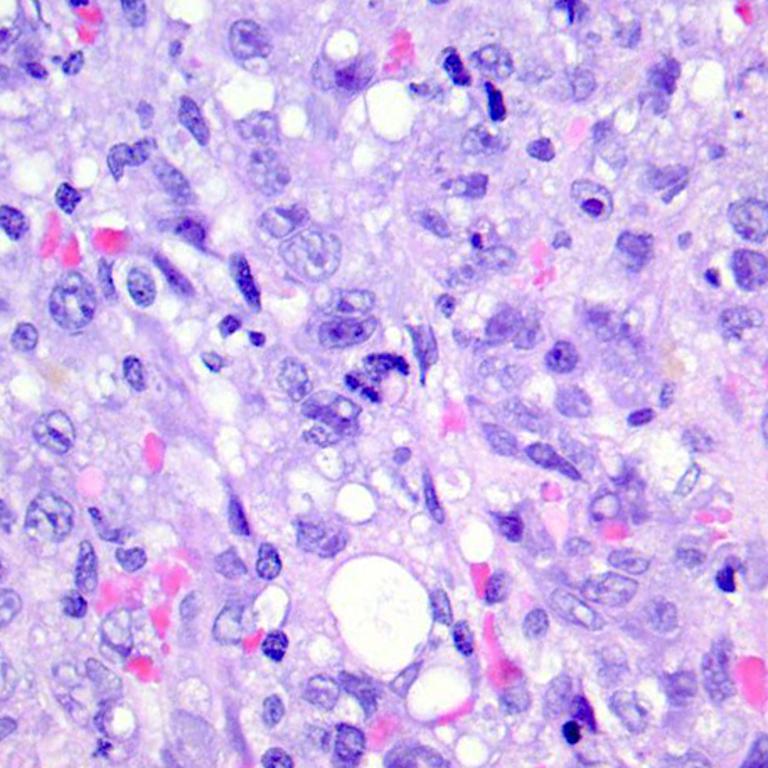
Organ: colon
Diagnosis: adenocarcinomas